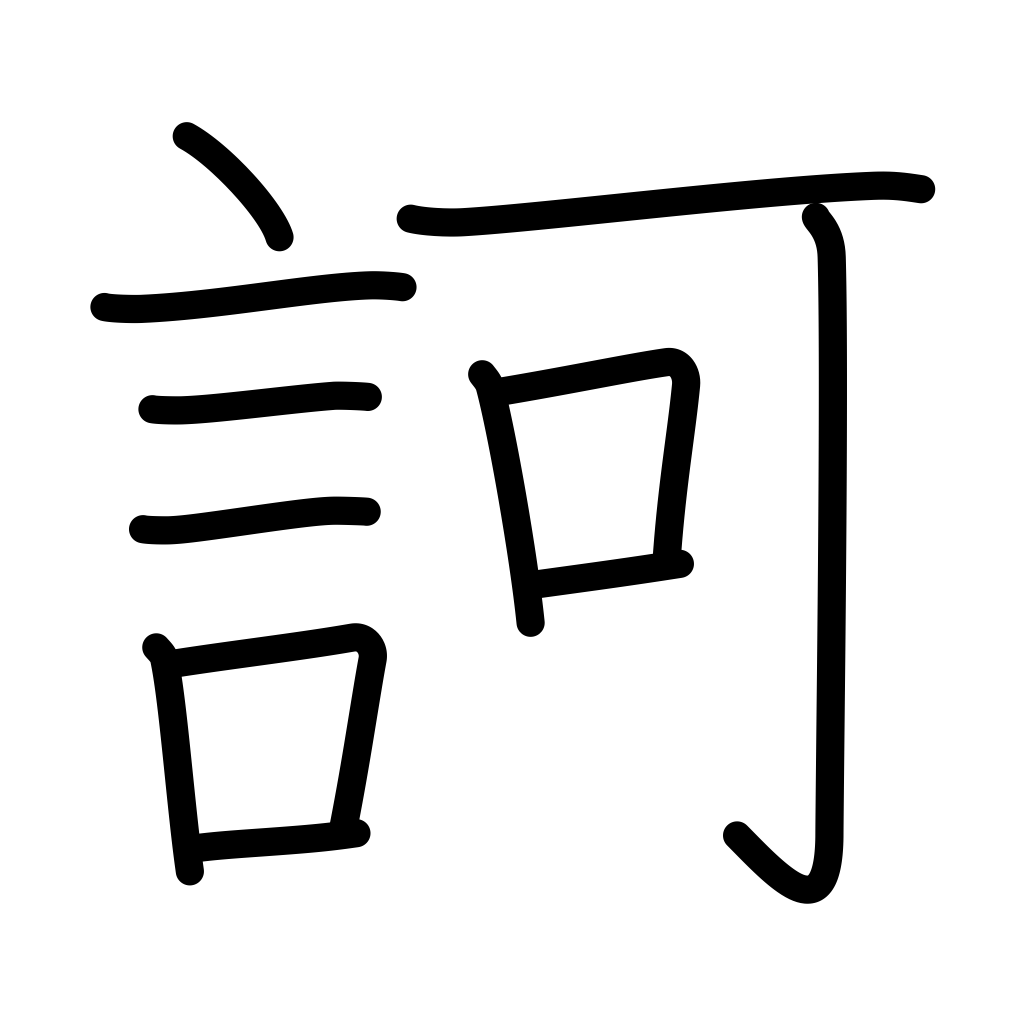
Meaning: scold